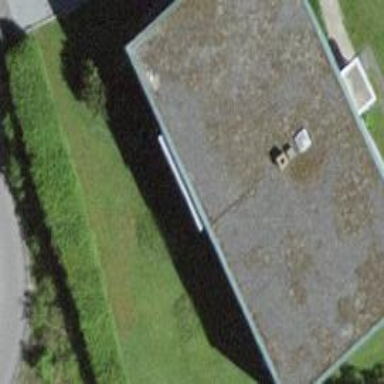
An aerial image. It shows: Apartment building with flat roof.